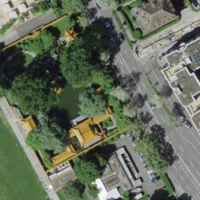
EUNIS habitat code: 55
Species observed at this site:
Podarcis muralis
Podiceps cristatus
Anas platyrhynchos
Ilex aquifolium
Aix galericulata
Passer domesticus
Fringilla coelebs
Columba palumbus
Chroicocephalus ridibundus
Larus michahellis
Cygnus olor
Milvus milvus
Columba livia
Cotinus coggygria
Motacilla alba
Cyprinus carpio